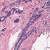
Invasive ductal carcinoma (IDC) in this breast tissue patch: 0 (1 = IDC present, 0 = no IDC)